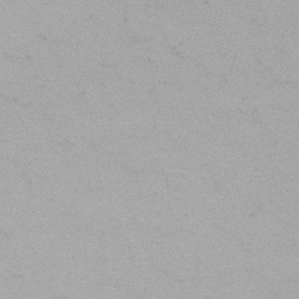
Label: frost